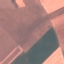
Land use / land cover: AnnualCrop